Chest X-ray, PA view. Patient: 66 years old, sex F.
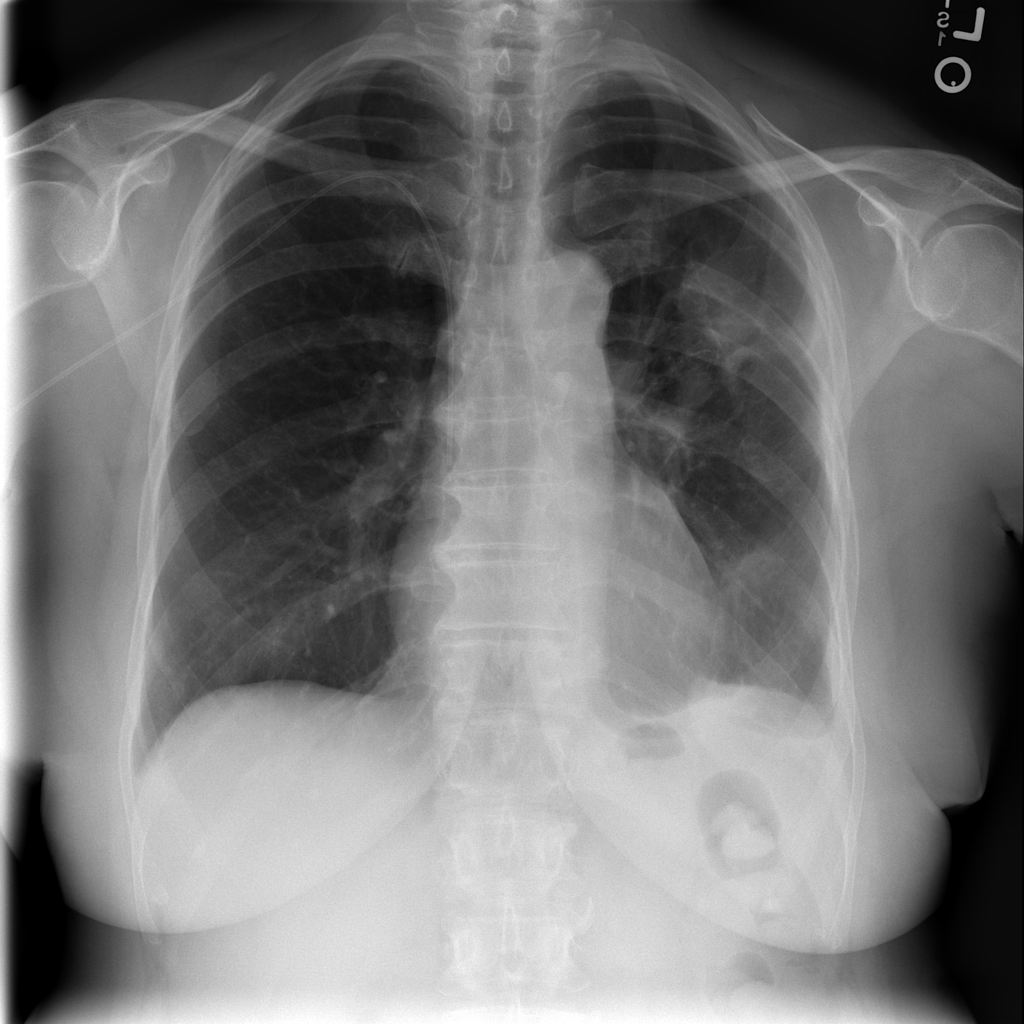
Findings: Effusion, Nodule